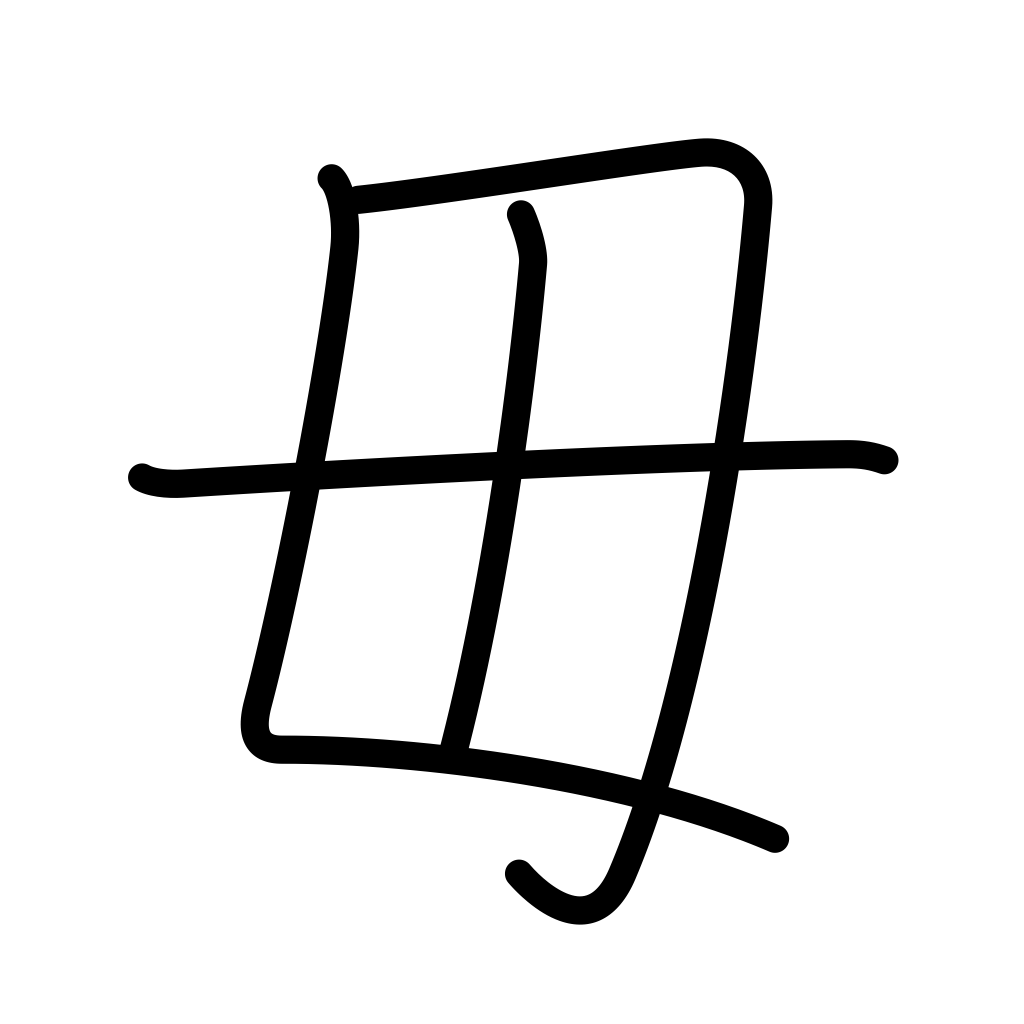
Meaning: do not, must not, be not